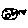
Label: moon